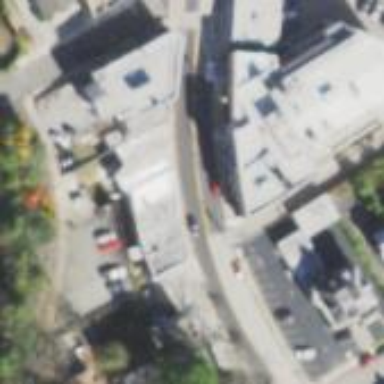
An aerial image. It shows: Cinema building.